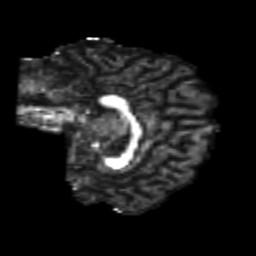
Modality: FA
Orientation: sagittal
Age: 25
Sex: male
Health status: healthy
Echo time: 0.074 s